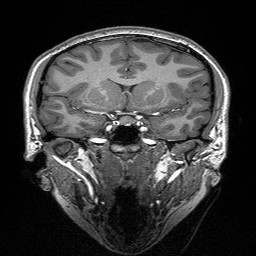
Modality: T1w
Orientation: sagittal
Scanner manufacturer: siemens
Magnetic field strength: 3 T
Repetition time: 2.3 s